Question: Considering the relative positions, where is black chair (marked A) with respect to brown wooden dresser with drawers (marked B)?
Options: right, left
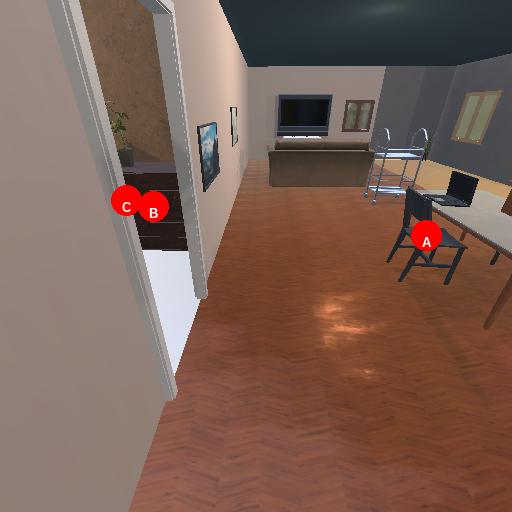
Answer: right